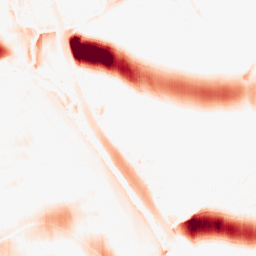
Category: morphological
Decomposition family: morphological_ellipse
Decomposition parameters: operation: opening
width: 50
height: 10
Upsampling method: quintic
Upsampling parameters: scale: 2
Upsampling scale: 2